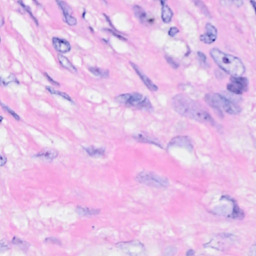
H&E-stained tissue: Breast